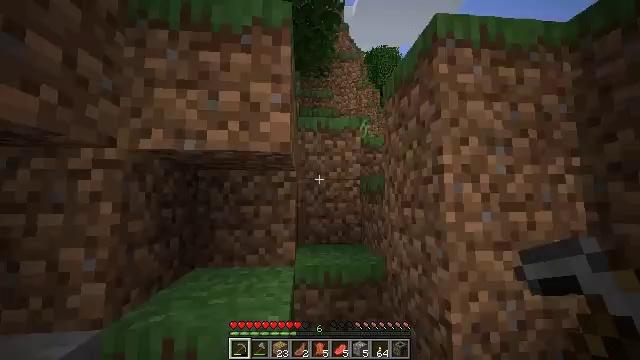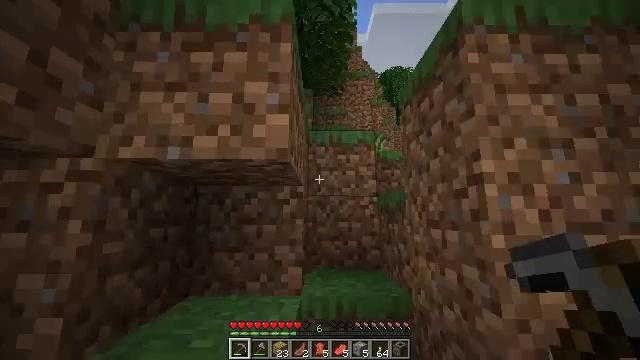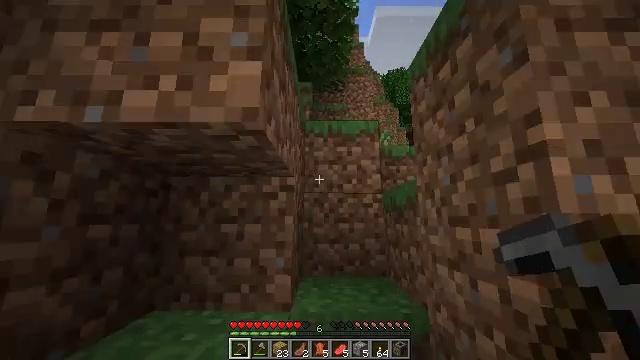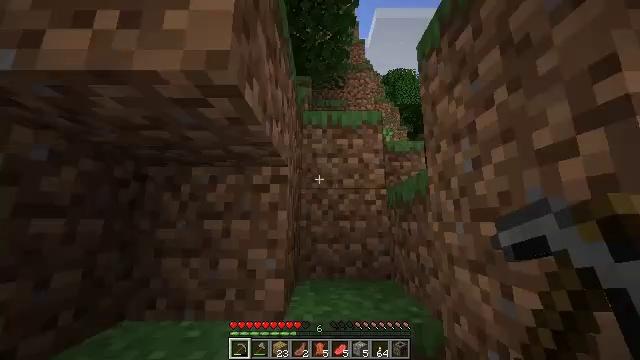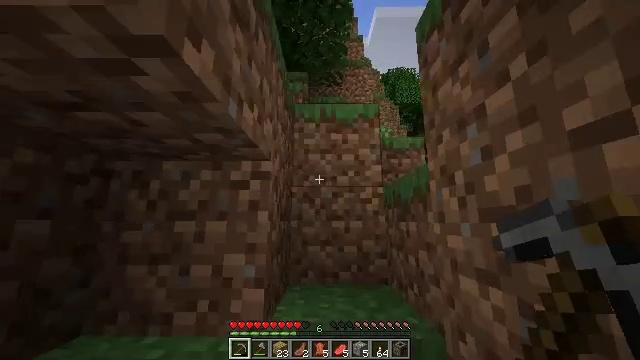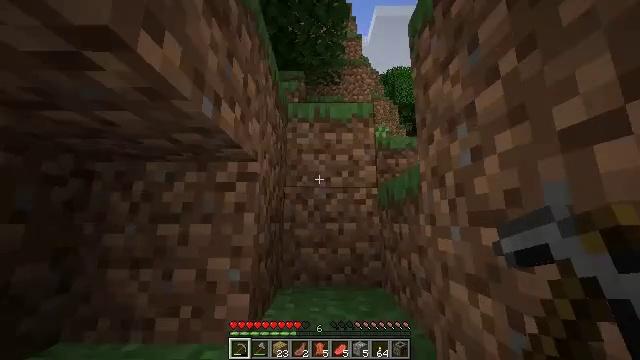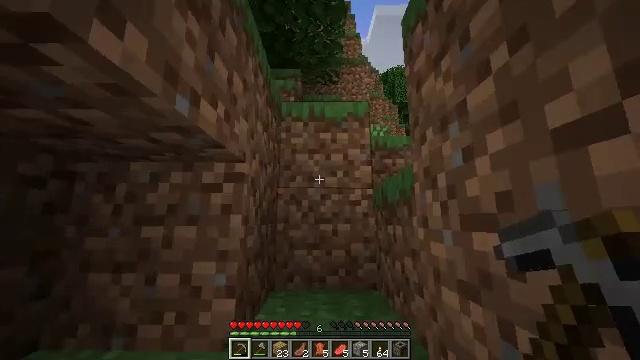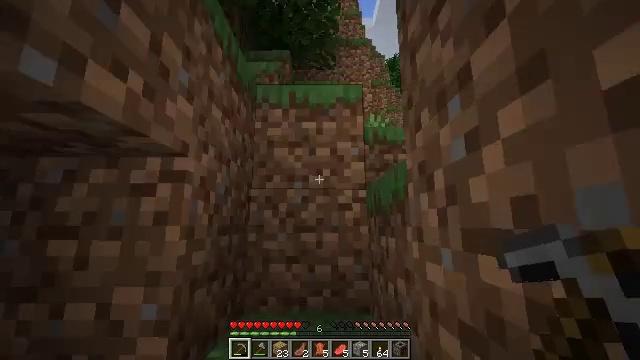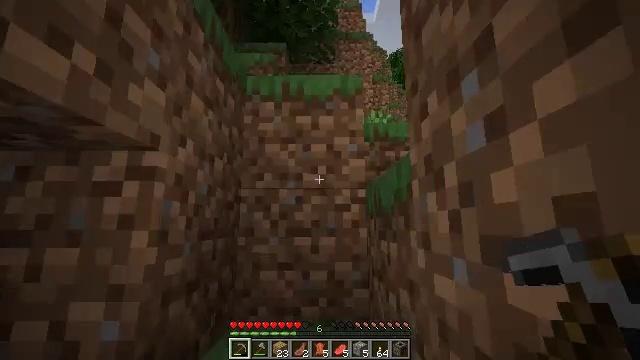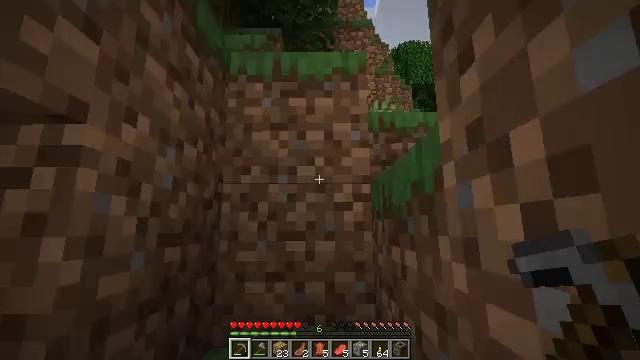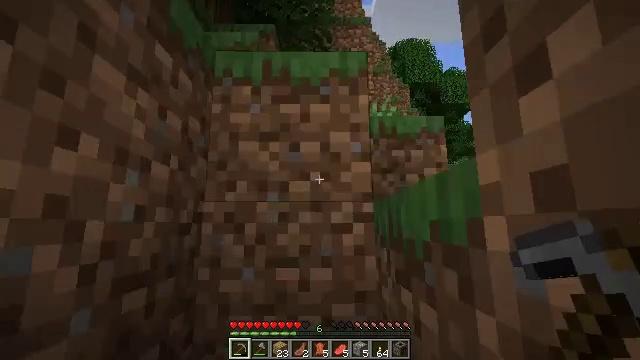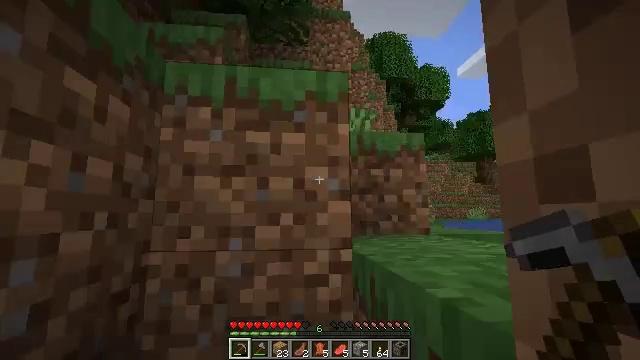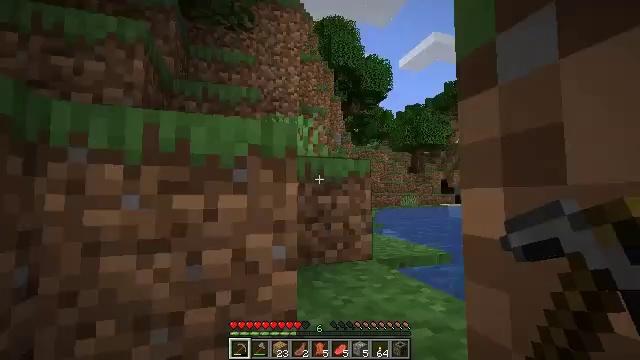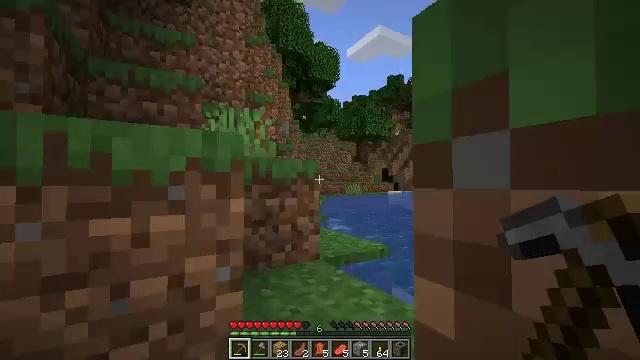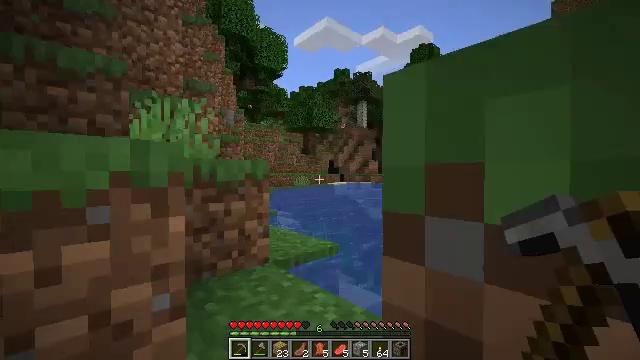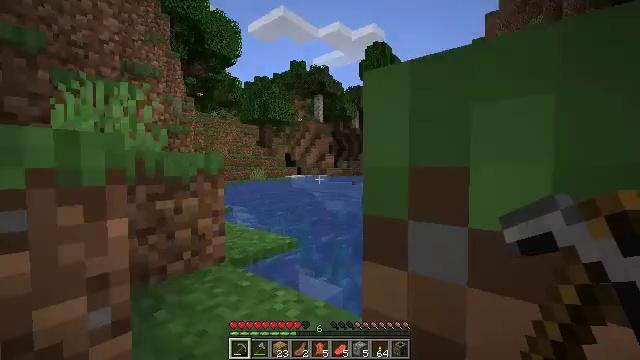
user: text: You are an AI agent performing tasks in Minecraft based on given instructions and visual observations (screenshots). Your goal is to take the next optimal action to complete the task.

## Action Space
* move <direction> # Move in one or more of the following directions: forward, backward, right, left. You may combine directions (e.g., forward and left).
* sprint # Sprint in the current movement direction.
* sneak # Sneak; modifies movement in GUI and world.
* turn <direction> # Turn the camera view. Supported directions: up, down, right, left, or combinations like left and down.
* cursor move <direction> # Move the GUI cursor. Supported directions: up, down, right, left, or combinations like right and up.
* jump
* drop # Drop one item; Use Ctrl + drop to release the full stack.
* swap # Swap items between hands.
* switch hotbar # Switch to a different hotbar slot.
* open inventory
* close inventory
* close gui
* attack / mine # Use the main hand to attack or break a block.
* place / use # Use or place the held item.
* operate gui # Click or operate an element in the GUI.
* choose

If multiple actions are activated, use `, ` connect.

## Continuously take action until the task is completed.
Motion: motion action
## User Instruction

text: Mine the sugar cane near rivers.
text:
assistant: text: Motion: move forward, turn left and up
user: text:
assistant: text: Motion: move forward
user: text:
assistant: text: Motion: move forward
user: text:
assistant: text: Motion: move forward and move right
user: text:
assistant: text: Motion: move forward and move right
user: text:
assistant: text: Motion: move forward and move right
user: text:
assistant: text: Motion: move forward
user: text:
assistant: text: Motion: move forward
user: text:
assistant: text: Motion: move forward
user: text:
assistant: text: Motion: move forward, jump
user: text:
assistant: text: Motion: move forward, turn right and down, jump
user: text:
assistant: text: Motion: move forward, turn right and down, jump
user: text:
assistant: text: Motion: move forward, turn right and down, jump
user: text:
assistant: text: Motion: move forward, turn right and down, jump
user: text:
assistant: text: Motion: move forward, turn right and down
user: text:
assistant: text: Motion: move forward, turn right and down, jump
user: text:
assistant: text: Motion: move forward, turn right, jump
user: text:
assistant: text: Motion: move forward, jump
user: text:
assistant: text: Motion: move forward, jump
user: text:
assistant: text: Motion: move forward, jump
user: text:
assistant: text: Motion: move forward, jump
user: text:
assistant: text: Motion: move forward, jump
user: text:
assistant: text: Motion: move forward
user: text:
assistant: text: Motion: move forward
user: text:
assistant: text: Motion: move forward, turn left
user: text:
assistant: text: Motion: move forward
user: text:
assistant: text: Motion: turn left
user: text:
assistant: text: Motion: turn left
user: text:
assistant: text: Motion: turn left and down
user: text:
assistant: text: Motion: turn left